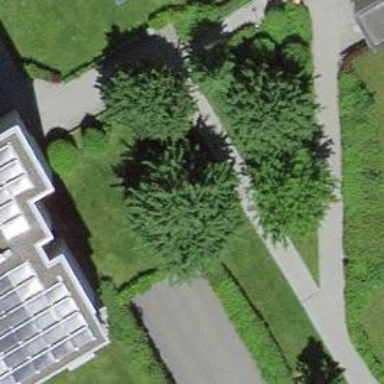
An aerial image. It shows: Parking entrance.